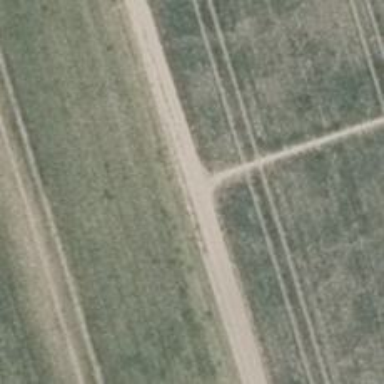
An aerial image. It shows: Track road with ground surface.